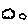
Label: cloud